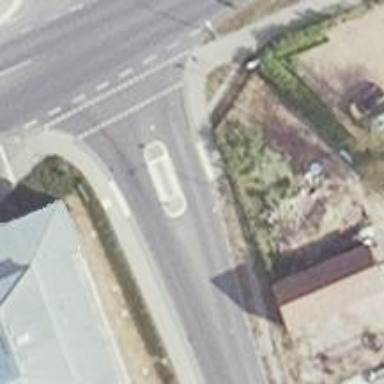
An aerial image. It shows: Uncontrolled footway crossing with central island.